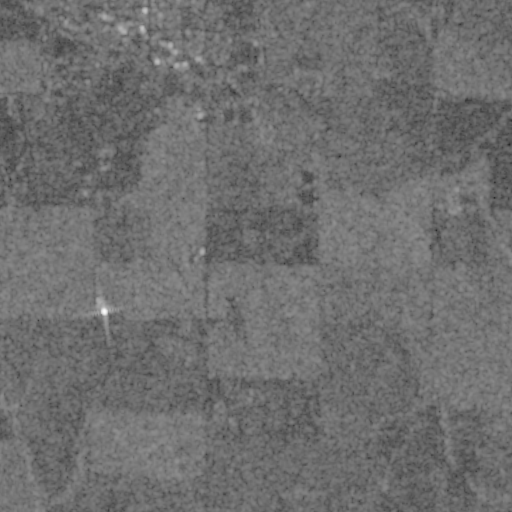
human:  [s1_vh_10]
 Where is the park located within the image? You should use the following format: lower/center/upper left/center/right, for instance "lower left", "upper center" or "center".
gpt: The park is located in the upper left of the image.
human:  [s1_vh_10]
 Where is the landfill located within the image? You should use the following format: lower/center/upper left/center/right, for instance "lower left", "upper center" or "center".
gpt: There is no landfill in the image.

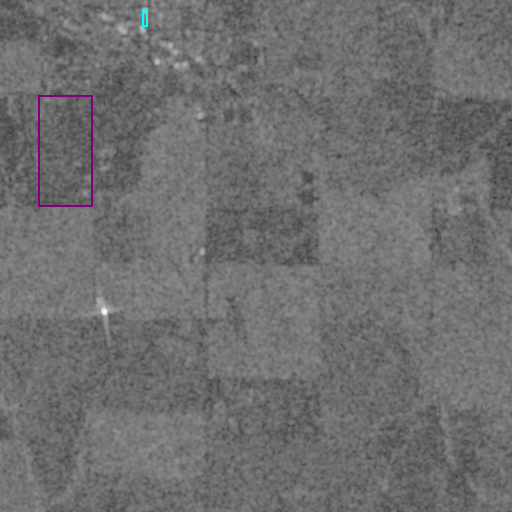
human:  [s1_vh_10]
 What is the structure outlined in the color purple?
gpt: The structure outlined in purple is a park.
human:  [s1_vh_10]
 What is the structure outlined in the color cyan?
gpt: The structure outlined in cyan is a building.
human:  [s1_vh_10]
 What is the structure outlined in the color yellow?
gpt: There is no yellow outline.